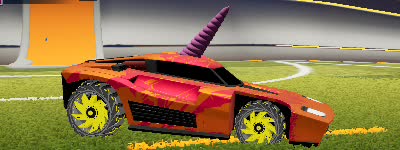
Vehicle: breakout